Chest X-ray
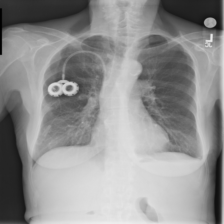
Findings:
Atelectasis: negative
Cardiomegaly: negative
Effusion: positive
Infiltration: negative
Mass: negative
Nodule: negative
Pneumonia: negative
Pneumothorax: negative
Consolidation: negative
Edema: negative
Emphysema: negative
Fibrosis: negative
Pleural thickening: negative
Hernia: negative